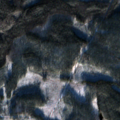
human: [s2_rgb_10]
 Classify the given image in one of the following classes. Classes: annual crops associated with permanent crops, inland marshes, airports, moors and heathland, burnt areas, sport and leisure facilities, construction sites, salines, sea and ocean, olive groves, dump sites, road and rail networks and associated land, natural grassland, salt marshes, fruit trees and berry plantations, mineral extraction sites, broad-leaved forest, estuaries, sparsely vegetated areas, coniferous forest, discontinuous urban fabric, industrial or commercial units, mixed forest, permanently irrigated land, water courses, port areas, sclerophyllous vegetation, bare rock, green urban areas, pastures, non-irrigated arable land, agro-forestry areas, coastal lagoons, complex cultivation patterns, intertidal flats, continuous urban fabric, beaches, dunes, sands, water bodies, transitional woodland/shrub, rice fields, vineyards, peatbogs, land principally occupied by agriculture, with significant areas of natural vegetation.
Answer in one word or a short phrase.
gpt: coniferous forest, mixed forest, transitional woodland/shrub